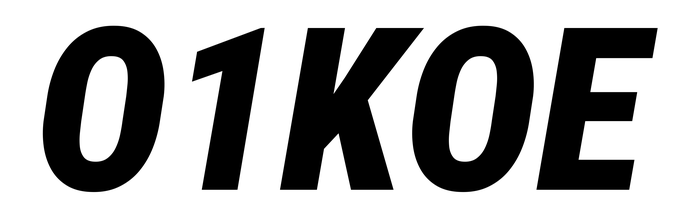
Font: Roboto-Italic_Condensed_Black_Italic